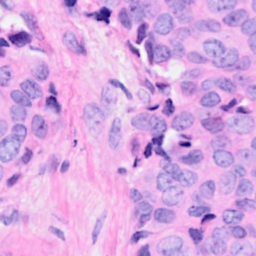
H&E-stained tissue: Breast